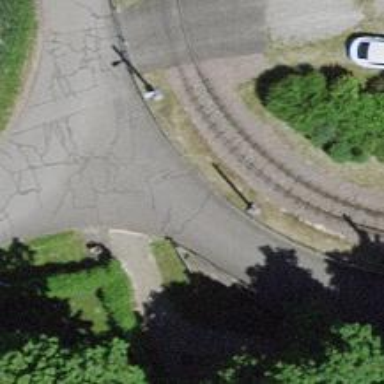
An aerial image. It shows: Tram railway with one track. The railway is electrified with contact lines.